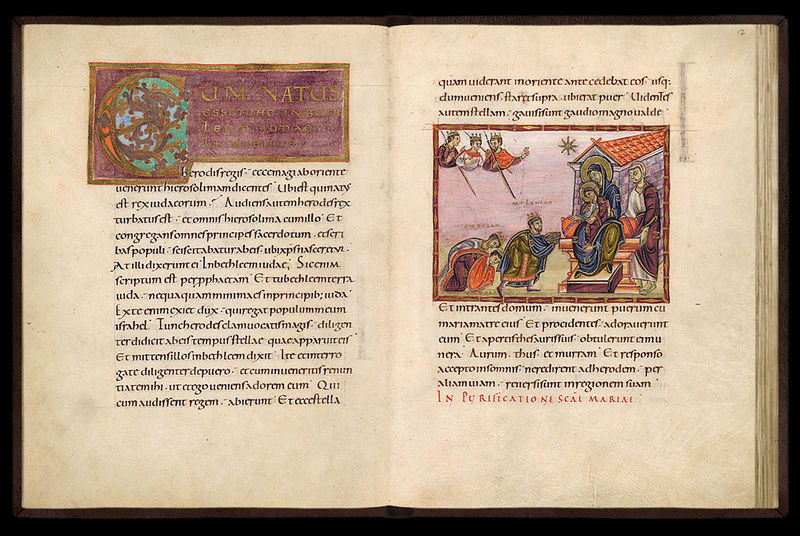
Titel: Egbert- Codex (Codex Egberti)
Institution: Trier, Stadtbibliothek/Stadtarchiv
Schlagwörter: blau, grün, braun, schwarz, dach, haus, rot, malerei, rahmen, sockel, bild, gold, kind, krone, schrift, bilder, zwei, stab, giebel, rand, könig, thron, stufe, buch, stern, seite, illustration, text, buchstabe, knien, initiale, buchdruck, pergament, heiligenschein, seiten, christus, jesus, knieend, mittelalter, stall, könige, zeilen, heilig, maria, madonna, anbetung, abendstern, handschrift, purpur, josef, joseph, geburt, weihnachten, zeile, latein, heilige familie, mittelater, initial, geschenke, buchmalerei, majuskel, evangeliar, kodex, bethlehem, drei könige, heilige drei könige, maia, faksimile, c, bftaun, hjaus, sterrne, stall#, buchmalereiämaria, weihrauch##